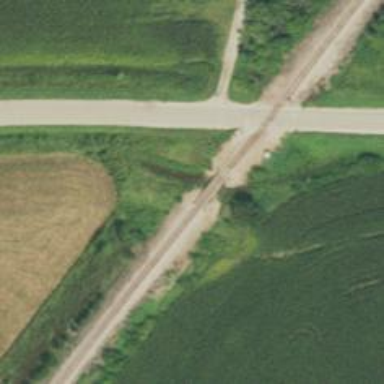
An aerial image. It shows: Bridge over railway line.